Interaction volume radius: 10 \u00c5
Interaction volume height: 25 \u00c5
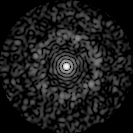
Disorder parameter: 0.8245